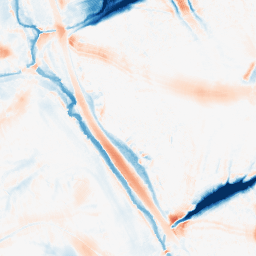
Category: morphological
Decomposition family: morphological
Decomposition parameters: operation: average
size: 20
Upsampling method: quartic
Upsampling parameters: scale: 4
Upsampling scale: 4